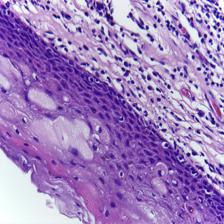
Diagnosis: Normal